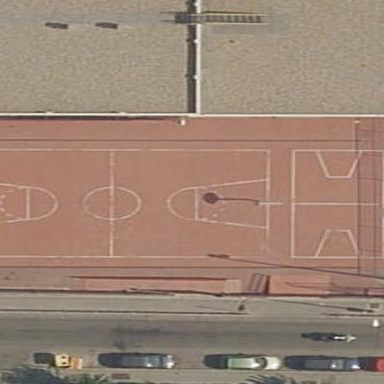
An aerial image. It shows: Tartan basketball court situated on pitch designated for leisure land.